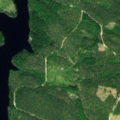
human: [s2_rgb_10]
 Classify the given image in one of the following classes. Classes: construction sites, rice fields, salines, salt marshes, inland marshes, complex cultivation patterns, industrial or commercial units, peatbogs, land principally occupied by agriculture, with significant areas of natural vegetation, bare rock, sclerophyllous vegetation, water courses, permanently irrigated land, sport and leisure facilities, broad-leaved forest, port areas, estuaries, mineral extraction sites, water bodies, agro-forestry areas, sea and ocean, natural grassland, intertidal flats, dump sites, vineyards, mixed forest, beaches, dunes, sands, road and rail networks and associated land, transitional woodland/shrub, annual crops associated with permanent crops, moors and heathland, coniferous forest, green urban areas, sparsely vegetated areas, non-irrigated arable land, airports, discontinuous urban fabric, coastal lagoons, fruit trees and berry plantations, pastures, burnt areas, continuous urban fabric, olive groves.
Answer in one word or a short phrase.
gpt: coniferous forest, mixed forest, water bodies